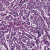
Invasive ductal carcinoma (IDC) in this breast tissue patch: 1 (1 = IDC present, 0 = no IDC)